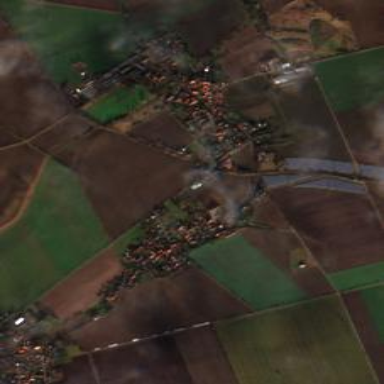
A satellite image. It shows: Village.